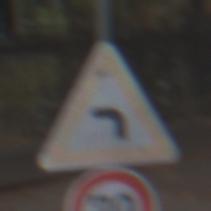
Verkehrszeichen: KurveLinks
Zusatzzeichen unten: Geschwindigkeit70
Umgebung: Outdoor, Urban
Tageszeit: MorningAfternoon
Wetter: Overcast
Licht: Natural
Jahreszeit: NotSpecified
Kontrast: LowContrast